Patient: sex M, age 67
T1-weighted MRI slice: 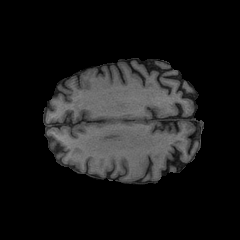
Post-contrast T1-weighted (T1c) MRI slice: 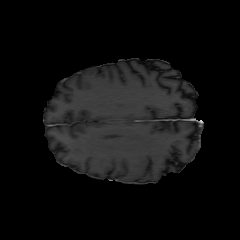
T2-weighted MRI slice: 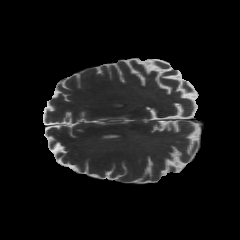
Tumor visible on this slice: no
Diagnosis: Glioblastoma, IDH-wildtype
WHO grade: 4